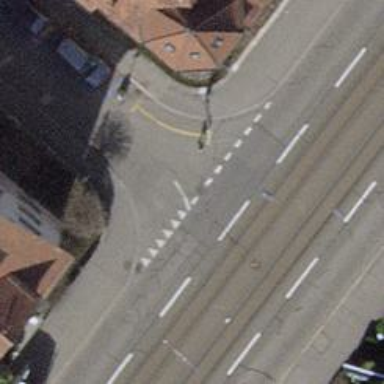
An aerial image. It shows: Residential road with asphalt surface. Both sides have sidewalks.